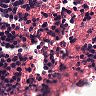
Metastatic tissue present: no